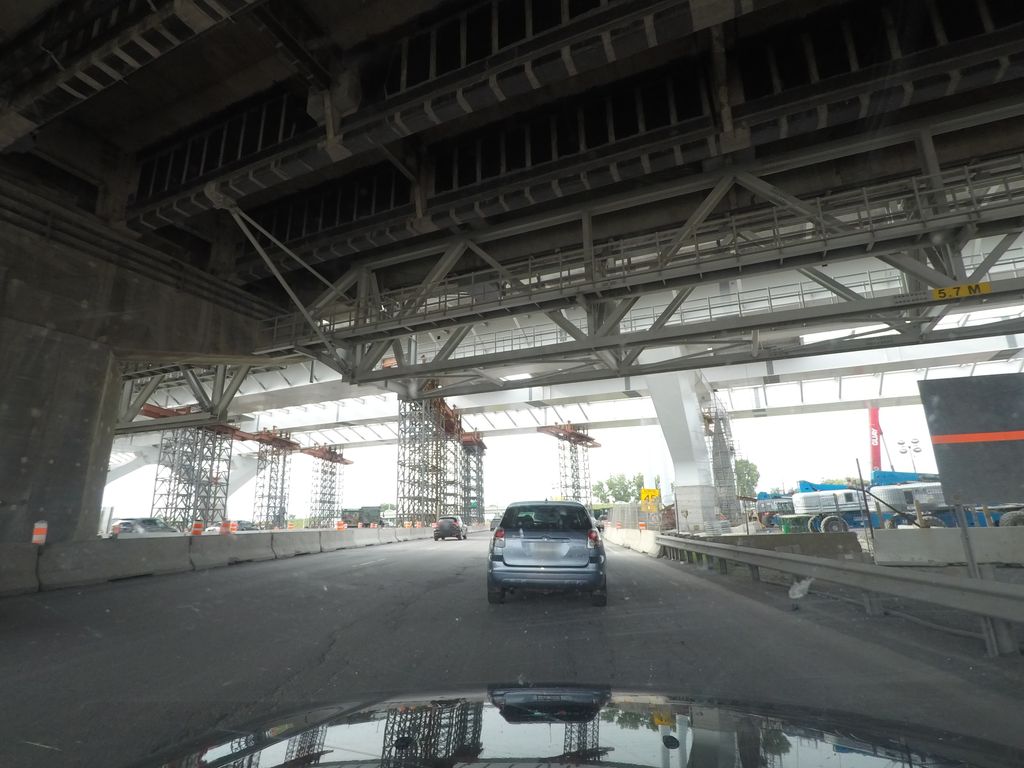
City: montreal